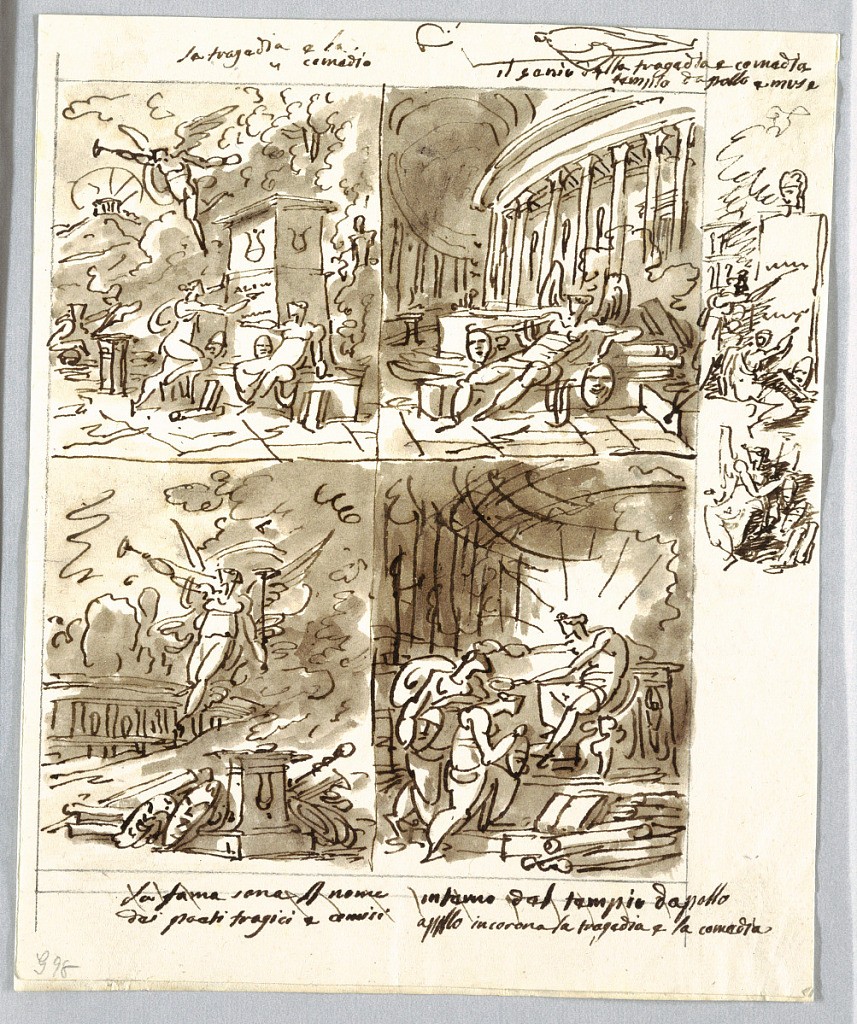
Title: Four Allegories of Commedia and Tragedy
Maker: Felice Giani, Italian, 1758–1823
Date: ca. 1810
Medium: Pen and brown ink, graphite on cream laid paper
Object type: Drawing
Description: Page divided into quadrants with further details at right margin. Notes above and below.